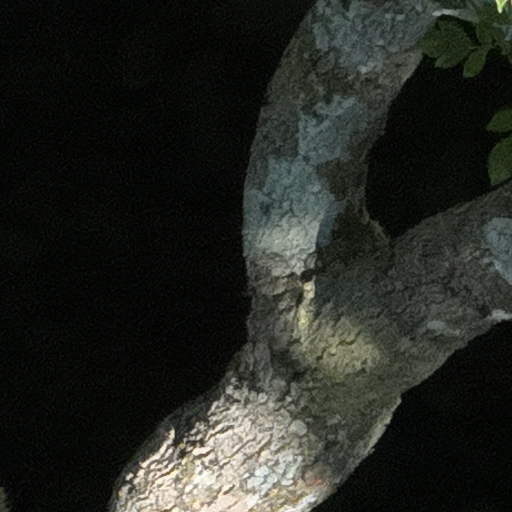
Species: Jacaranda copaia
GBIF accepted scientific name: Jacaranda copaia
Crown area (m\u00b2): 150.807